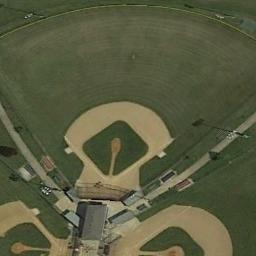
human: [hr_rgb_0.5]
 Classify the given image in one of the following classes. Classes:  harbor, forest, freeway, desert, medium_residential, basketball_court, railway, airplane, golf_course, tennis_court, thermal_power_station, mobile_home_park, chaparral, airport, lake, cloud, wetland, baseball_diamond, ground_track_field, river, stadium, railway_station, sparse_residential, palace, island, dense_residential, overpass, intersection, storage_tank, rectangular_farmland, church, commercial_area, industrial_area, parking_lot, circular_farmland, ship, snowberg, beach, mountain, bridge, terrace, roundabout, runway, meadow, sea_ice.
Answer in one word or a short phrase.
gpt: baseball_diamond